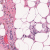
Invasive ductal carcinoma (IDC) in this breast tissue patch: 0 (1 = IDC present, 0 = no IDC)